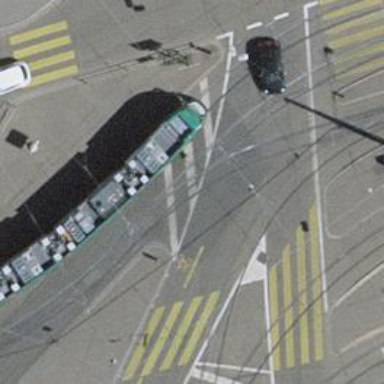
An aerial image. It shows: Tram level crossing on railway.